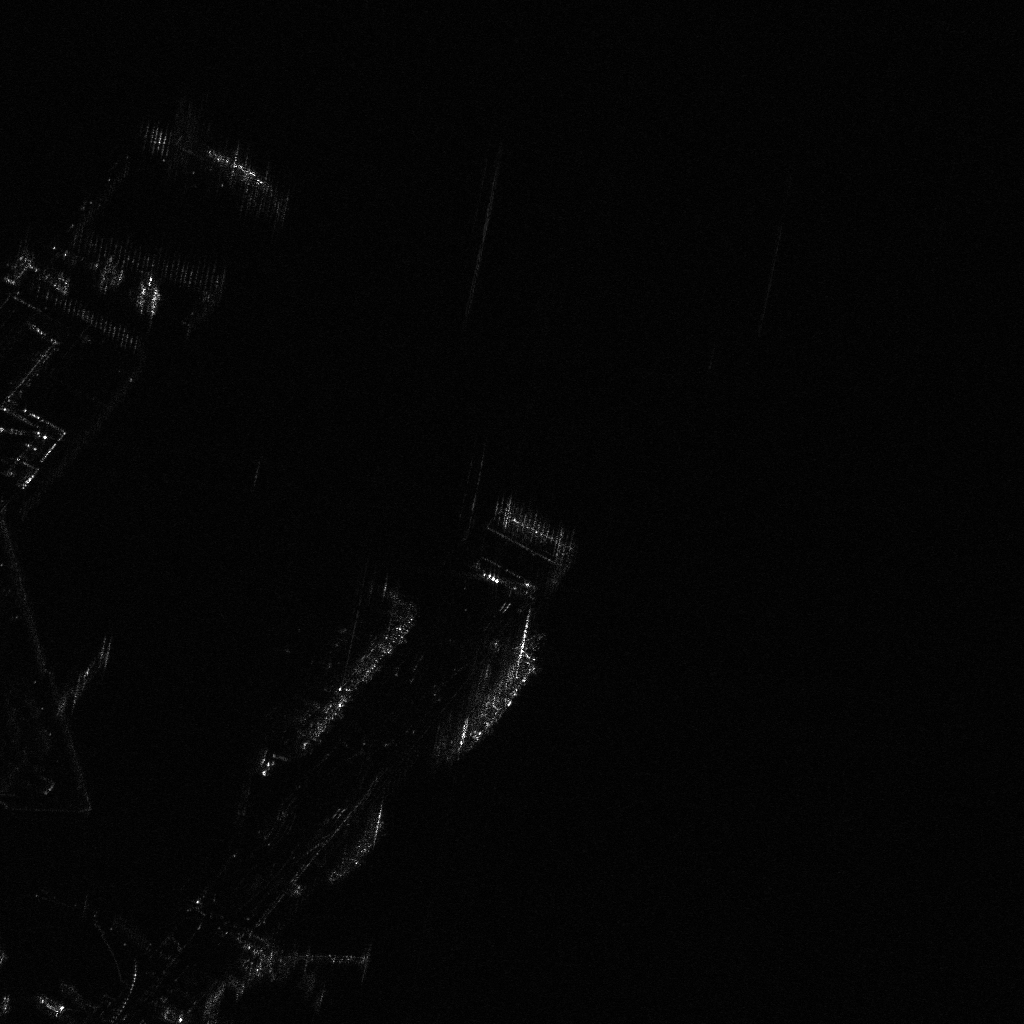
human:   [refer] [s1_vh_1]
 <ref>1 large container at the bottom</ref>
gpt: <box>[[33, 78, 35, 87, 41]]</box>

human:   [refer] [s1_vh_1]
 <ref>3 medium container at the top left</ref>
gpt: <box>[[14, 27, 15, 31, 9], [0, 23, 2, 27, 47], [9, 24, 10, 28, 9]]</box>

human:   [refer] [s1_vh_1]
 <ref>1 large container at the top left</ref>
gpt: <box>[[19, 16, 28, 18, 36]]</box>